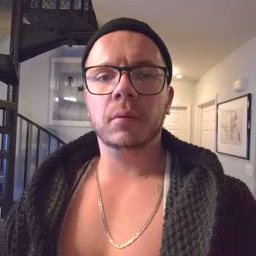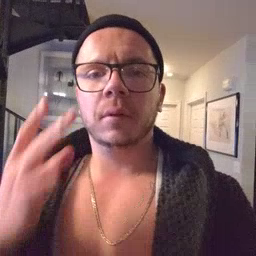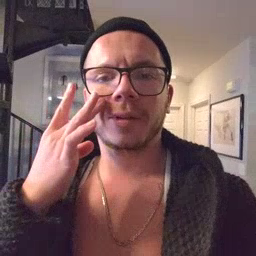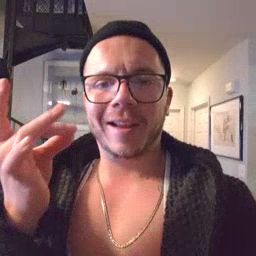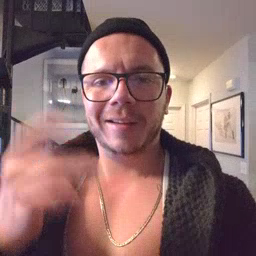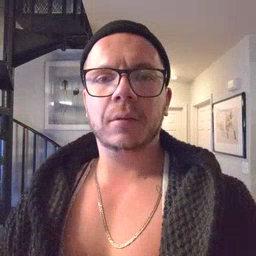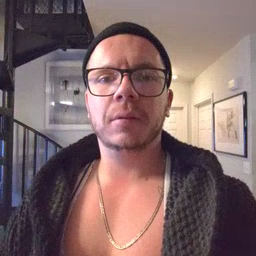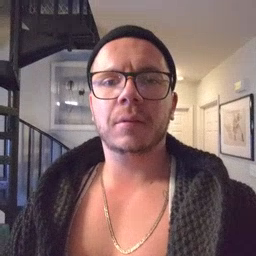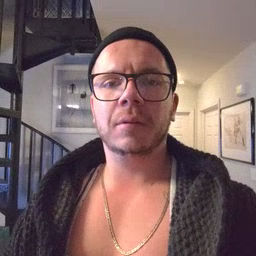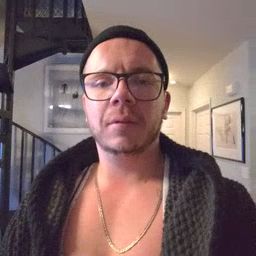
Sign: cat